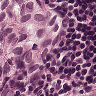
Metastatic tissue present: yes